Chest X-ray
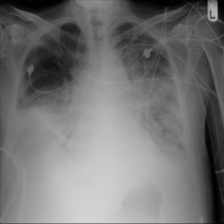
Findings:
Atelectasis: negative
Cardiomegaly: negative
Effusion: positive
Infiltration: negative
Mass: negative
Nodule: negative
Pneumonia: negative
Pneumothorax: negative
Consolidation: negative
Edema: negative
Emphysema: negative
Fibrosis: negative
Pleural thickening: negative
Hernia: negative